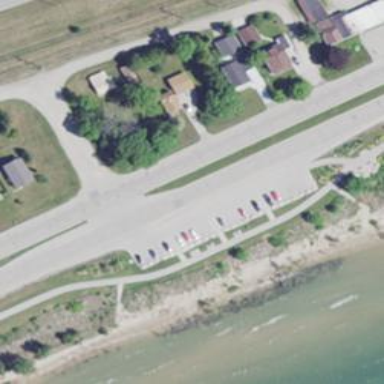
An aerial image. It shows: Rest area along the road.